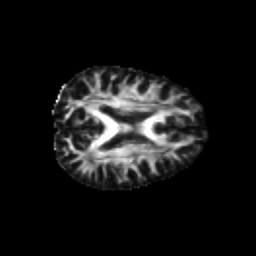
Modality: FA
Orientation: axial
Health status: healthy
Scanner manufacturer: philips
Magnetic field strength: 3 T
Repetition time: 6.964 s
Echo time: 0.092 s